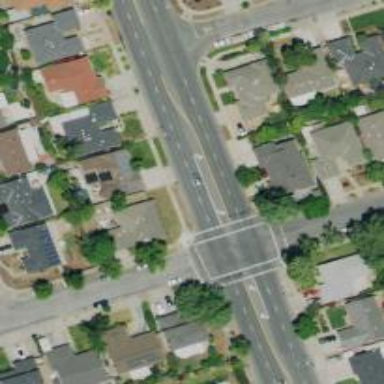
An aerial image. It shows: Solid stop line on the road.